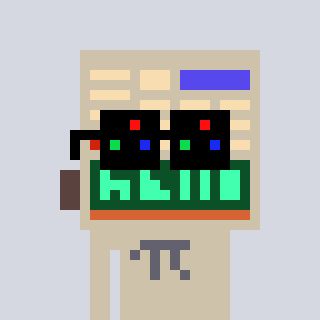
a pixel art character with square black sunglasses, a calculator-shaped head and a bege-colored body on a cool background